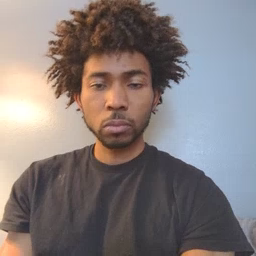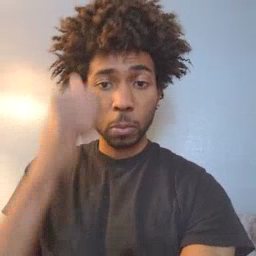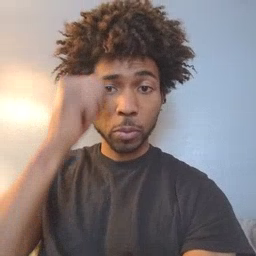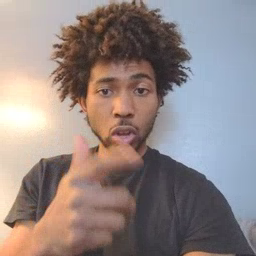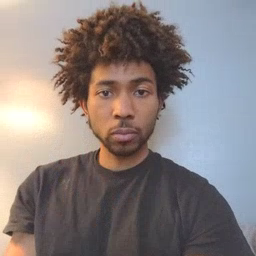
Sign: brother